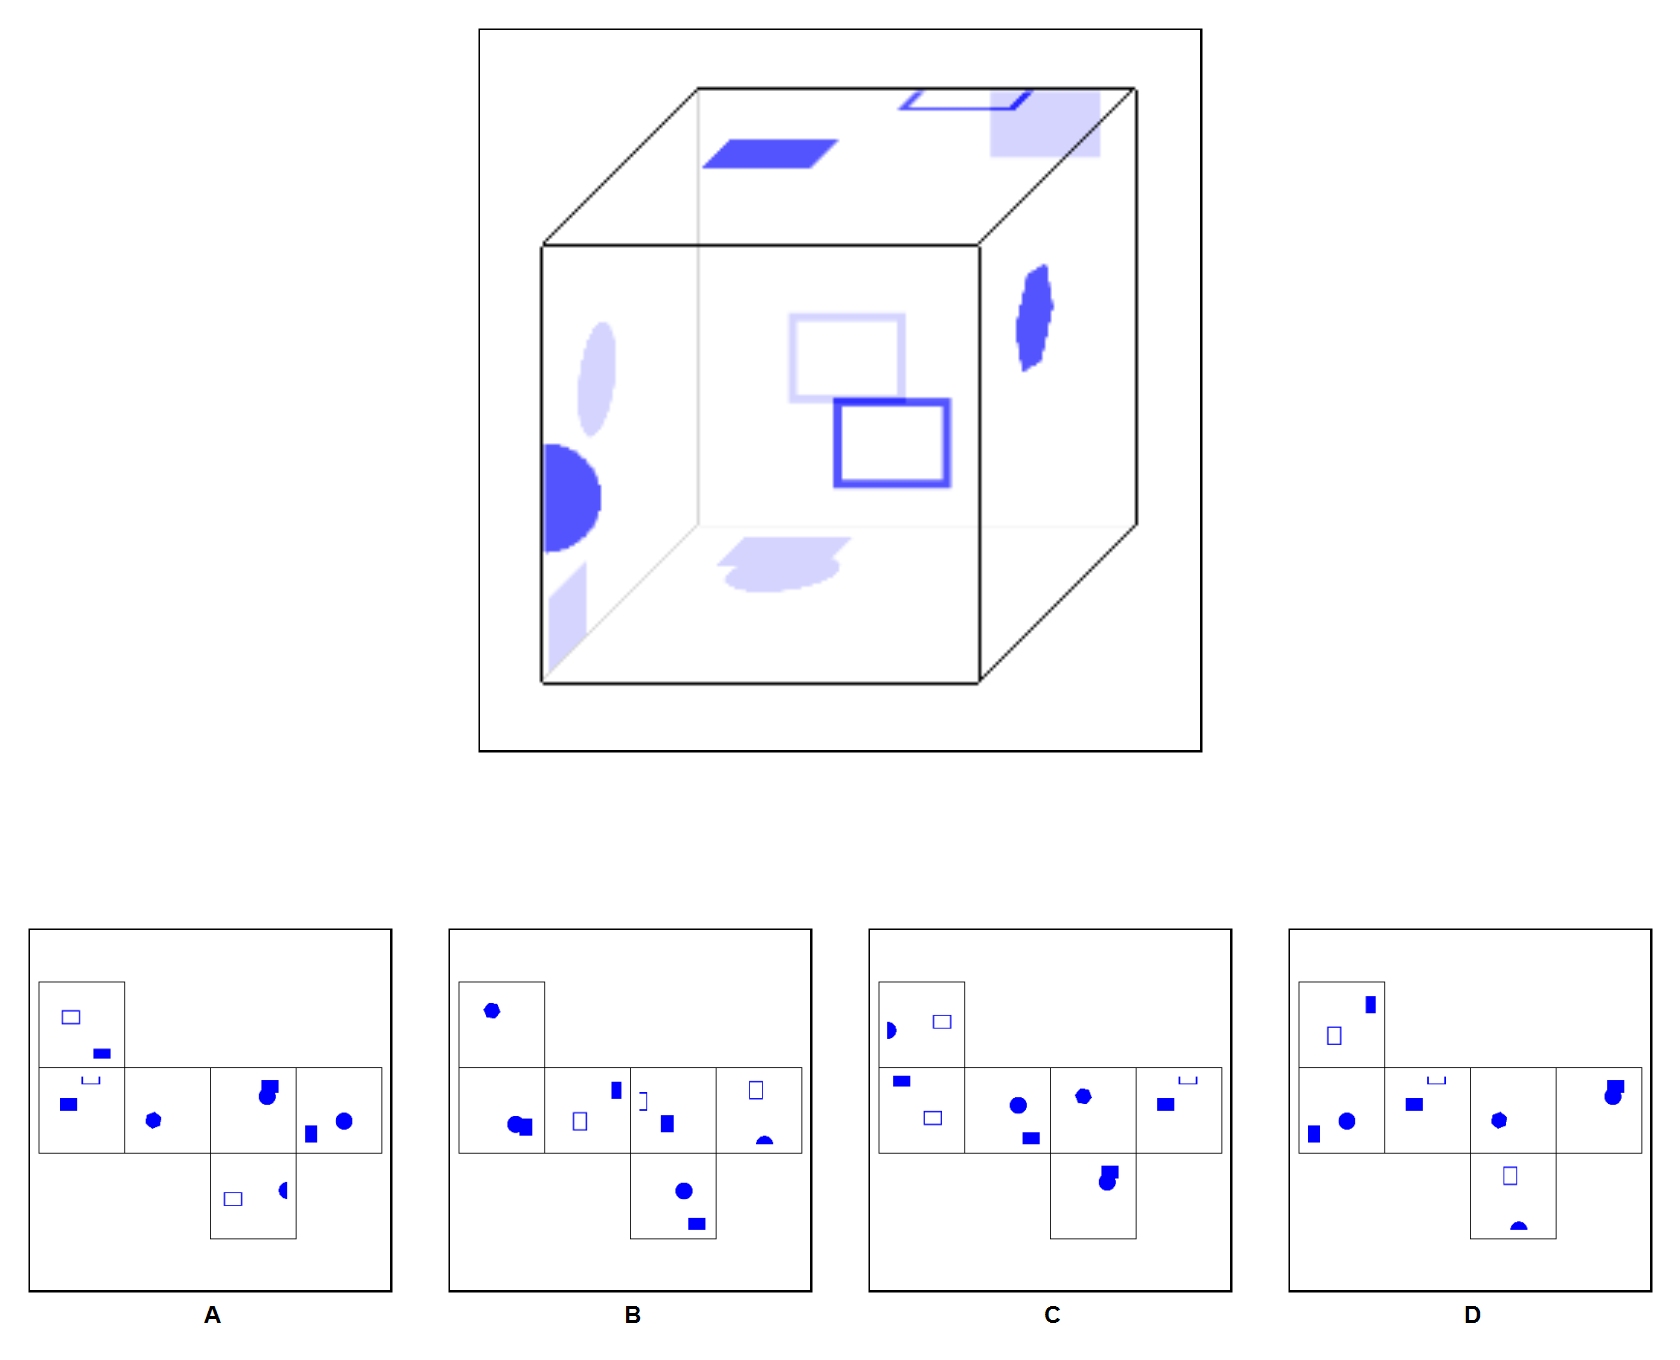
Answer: C